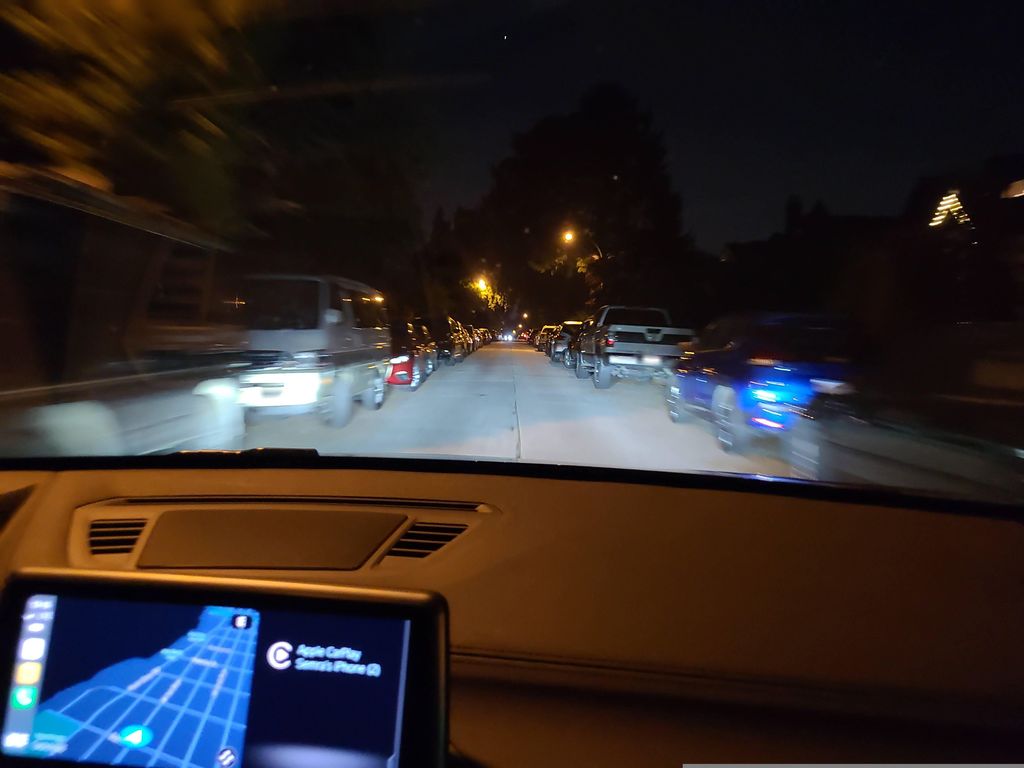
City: vancouver